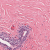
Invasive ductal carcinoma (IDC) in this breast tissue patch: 0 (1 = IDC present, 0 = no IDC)